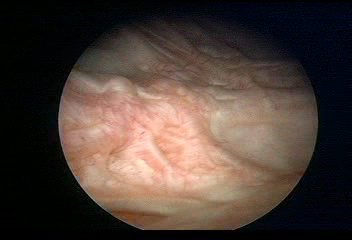
Modality: WLC
Class: Normal mucosa
Bladder cancer association: No